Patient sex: F
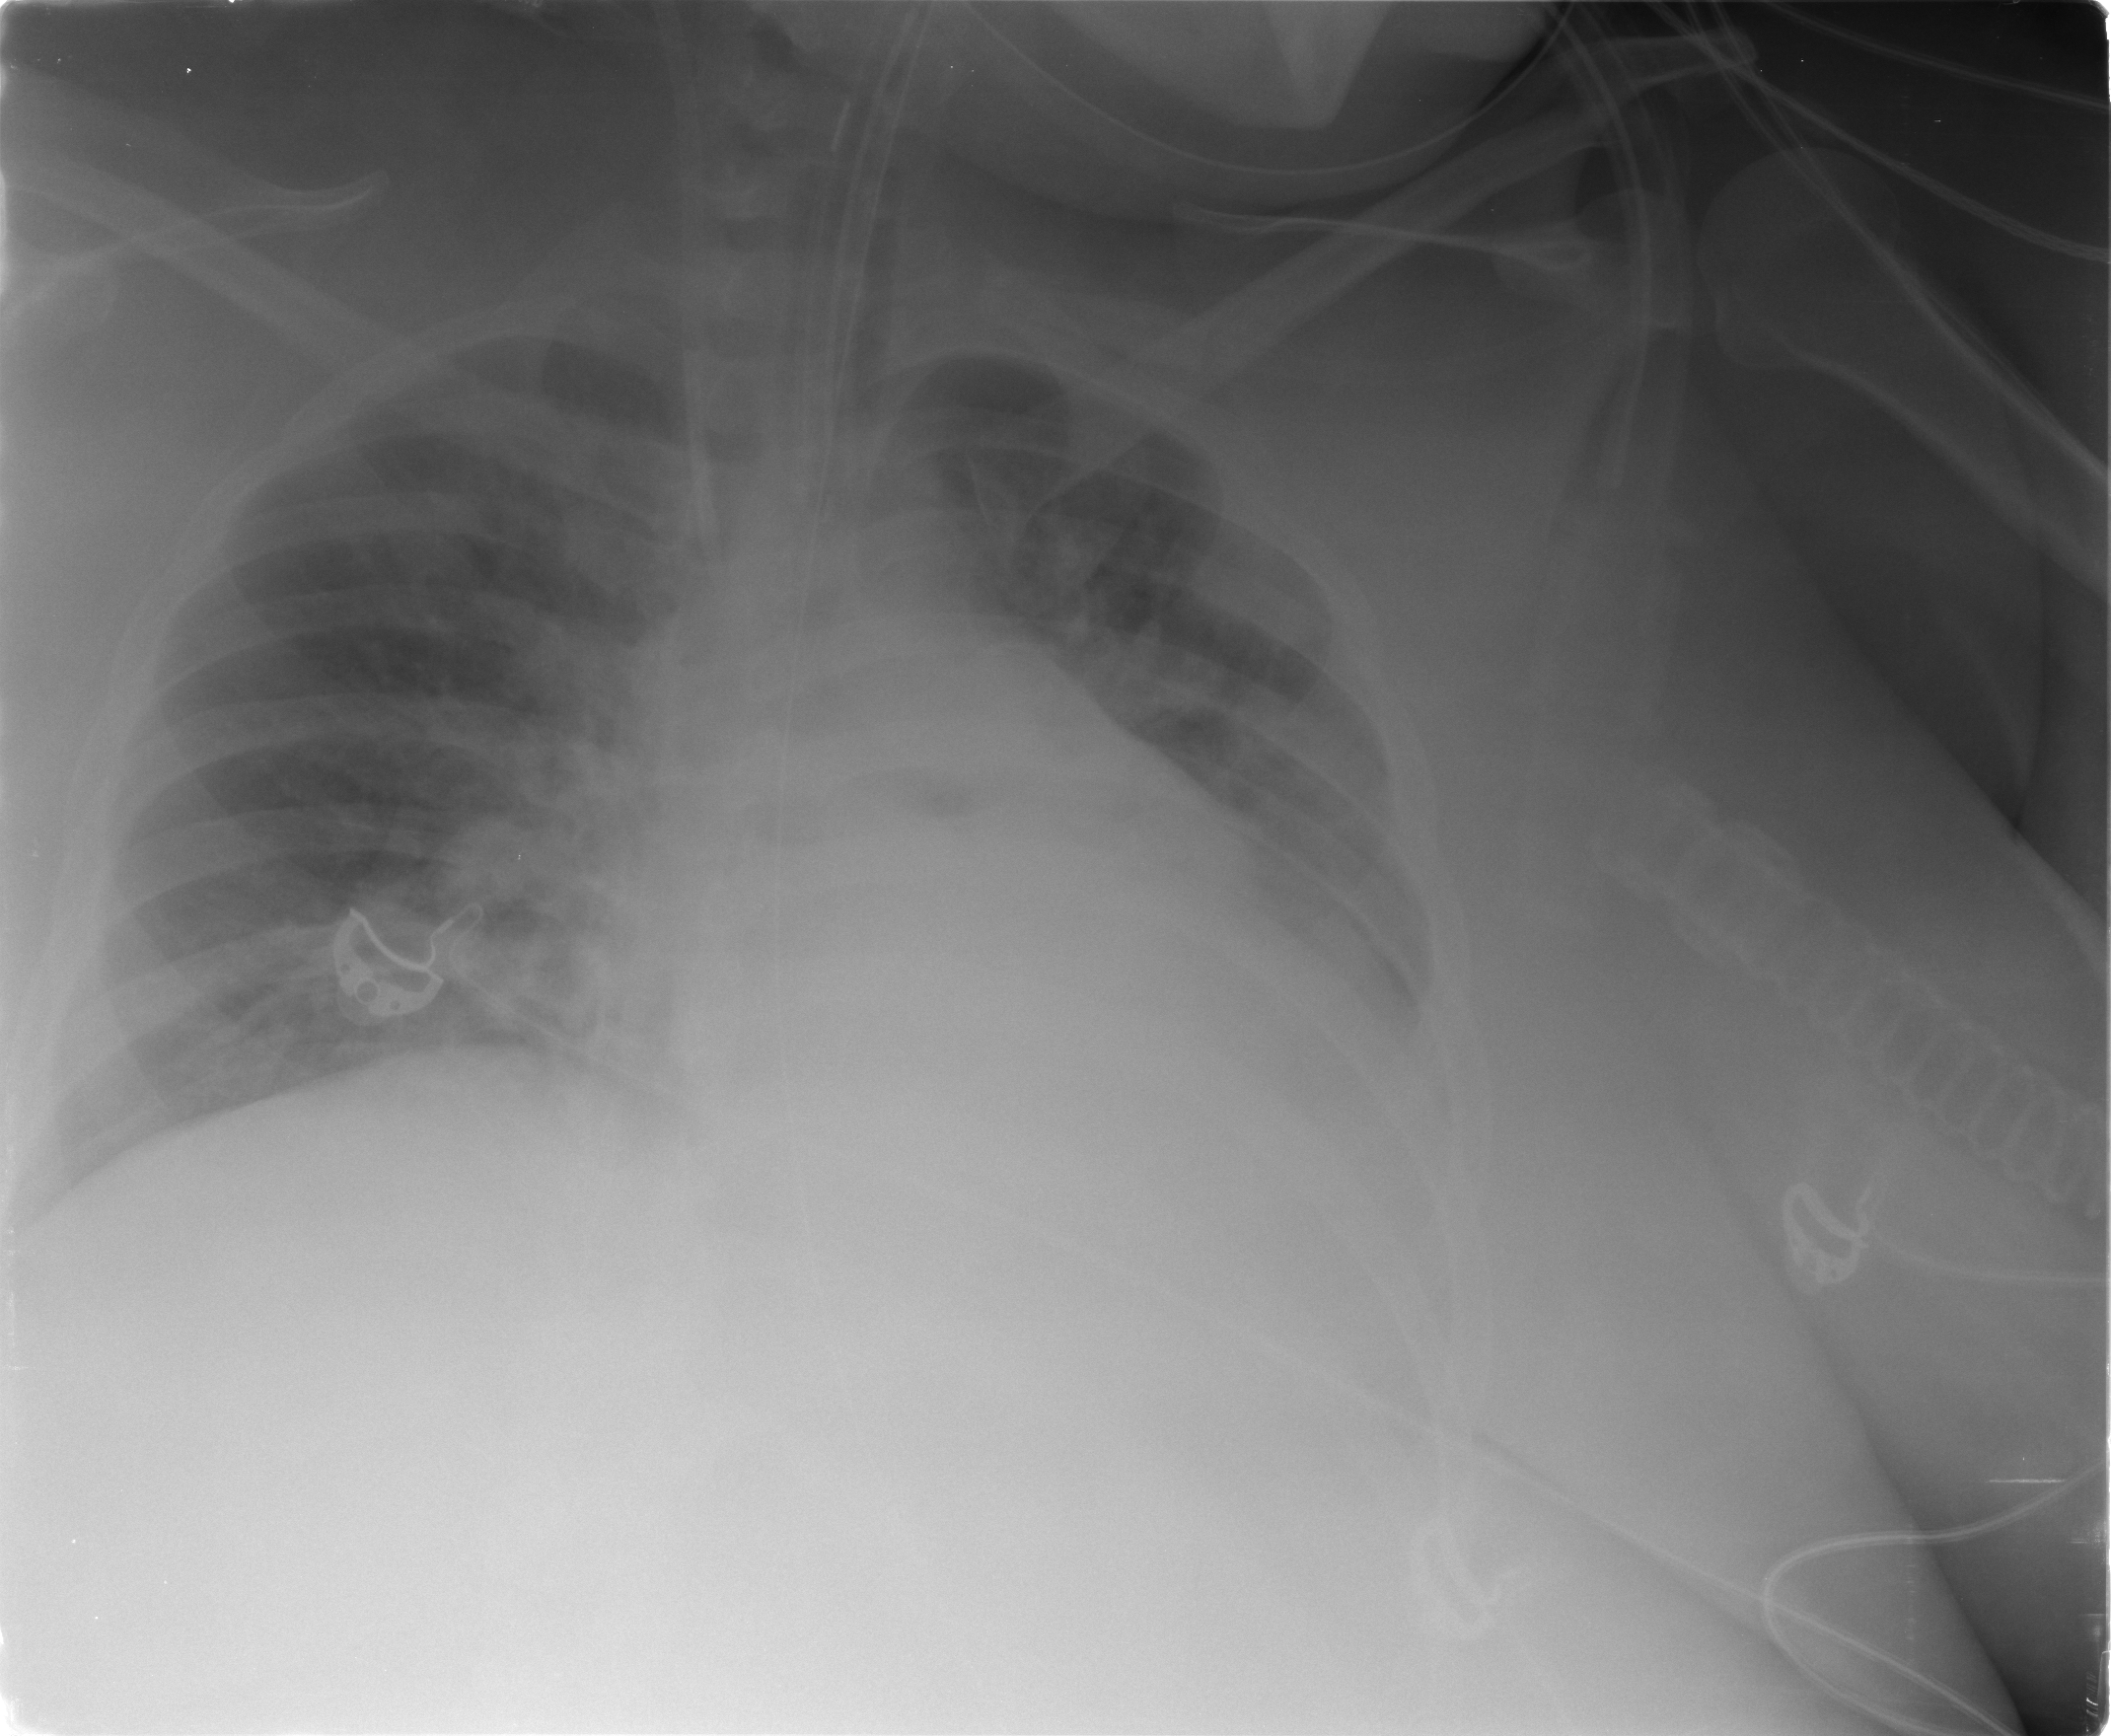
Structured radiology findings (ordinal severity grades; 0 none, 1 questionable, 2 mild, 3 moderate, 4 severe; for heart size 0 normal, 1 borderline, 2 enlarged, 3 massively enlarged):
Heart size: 2
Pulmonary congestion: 2
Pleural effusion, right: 0
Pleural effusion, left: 2
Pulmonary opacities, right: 2
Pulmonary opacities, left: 2
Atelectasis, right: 0
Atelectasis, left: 2